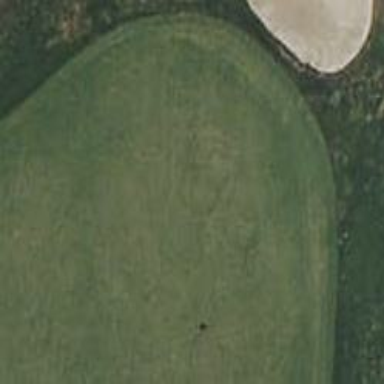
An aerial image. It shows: View of golf hole.